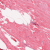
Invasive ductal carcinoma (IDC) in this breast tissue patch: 0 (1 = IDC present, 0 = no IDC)